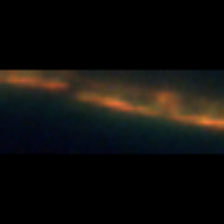
Taxon: Chaetoceros
Group: Diatoms